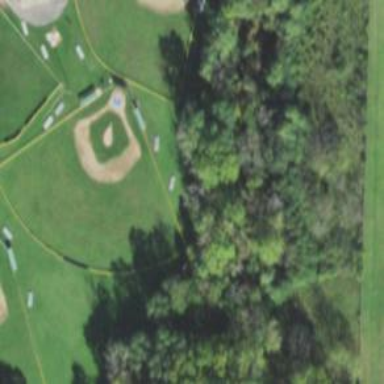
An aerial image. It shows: Baseball pitch for leisure land activities.